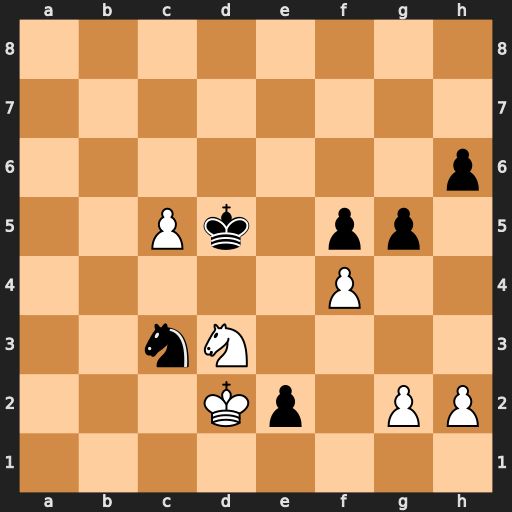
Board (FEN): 8/8/7p/2Pk1pp1/5P2/2nN4/3Kp1PP/8
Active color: w
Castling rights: -
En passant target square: -
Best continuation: Kxc3 e1=R Nxe1